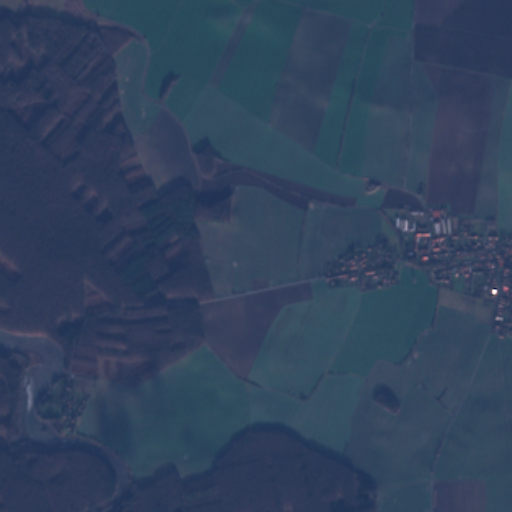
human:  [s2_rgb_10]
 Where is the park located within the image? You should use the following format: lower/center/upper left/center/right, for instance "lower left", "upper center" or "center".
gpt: The park is located in the center right of the image.
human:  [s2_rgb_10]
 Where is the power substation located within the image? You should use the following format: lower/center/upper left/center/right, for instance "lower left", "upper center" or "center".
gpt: The power substation is located in the center right of the image.
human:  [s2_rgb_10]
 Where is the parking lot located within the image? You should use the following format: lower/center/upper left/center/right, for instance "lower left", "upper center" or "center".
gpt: There is no parking lot in the image.